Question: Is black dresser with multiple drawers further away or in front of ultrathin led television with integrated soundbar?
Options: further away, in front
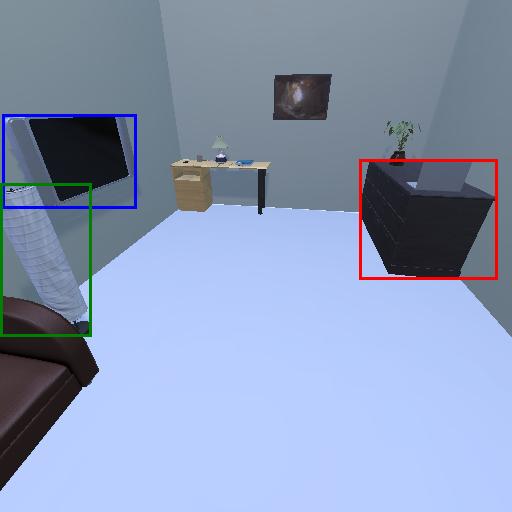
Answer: further away